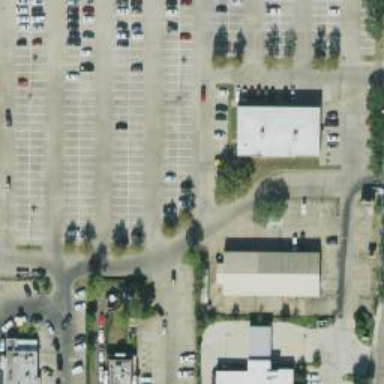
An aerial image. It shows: Parking space.